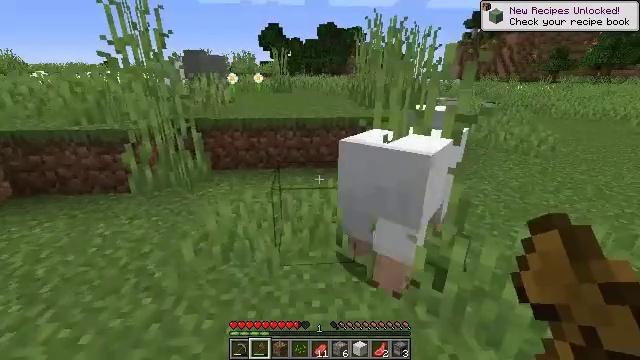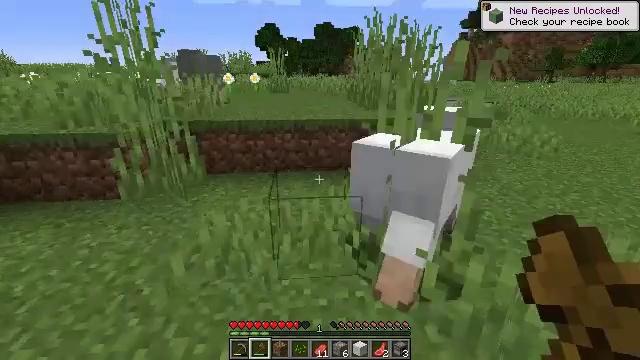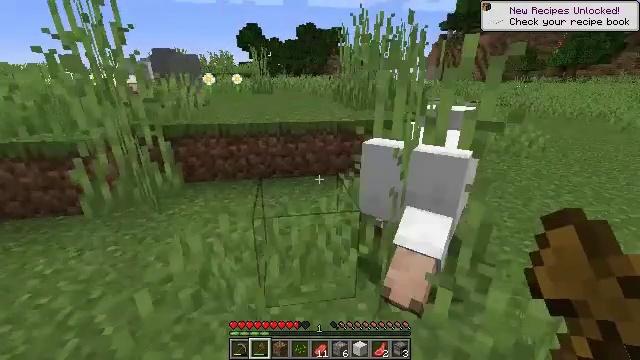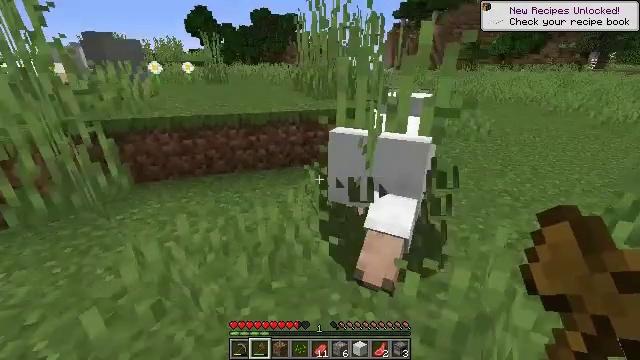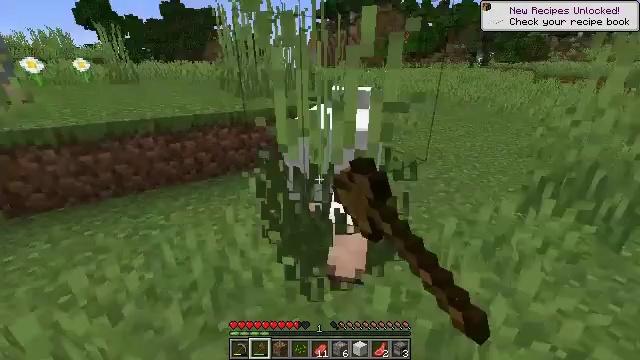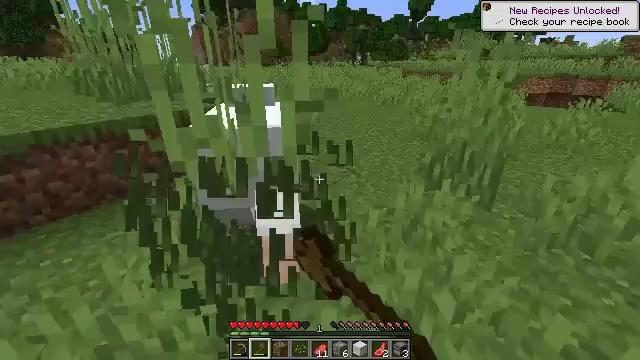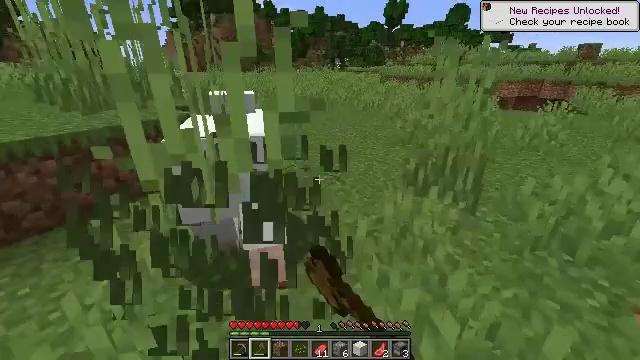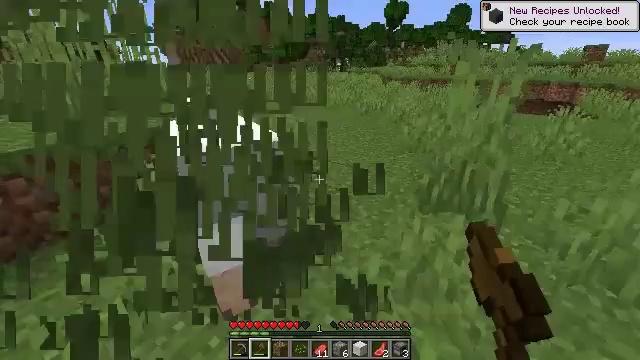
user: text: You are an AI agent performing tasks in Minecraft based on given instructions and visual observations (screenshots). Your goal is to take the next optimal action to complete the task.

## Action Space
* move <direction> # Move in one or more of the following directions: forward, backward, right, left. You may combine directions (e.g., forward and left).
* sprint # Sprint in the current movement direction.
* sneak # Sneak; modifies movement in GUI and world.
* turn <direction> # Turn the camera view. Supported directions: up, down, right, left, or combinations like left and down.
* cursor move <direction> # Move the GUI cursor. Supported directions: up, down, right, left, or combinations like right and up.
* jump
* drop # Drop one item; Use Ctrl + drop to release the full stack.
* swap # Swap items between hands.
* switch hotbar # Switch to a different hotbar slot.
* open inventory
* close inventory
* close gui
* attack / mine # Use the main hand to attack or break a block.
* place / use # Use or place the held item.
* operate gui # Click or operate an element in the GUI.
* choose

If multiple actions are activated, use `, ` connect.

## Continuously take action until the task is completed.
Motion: motion action
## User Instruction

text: Mine tall grass from the ground.
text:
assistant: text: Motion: move forward
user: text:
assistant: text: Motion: move forward, turn right
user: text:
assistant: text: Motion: move forward, turn right and down, attack / mine
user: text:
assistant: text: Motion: move forward, turn right, attack / mine
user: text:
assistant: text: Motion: move forward, turn right, attack / mine
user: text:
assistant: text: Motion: move forward, turn right and up, attack / mine
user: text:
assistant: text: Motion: move forward, attack / mine
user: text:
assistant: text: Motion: attack / mine